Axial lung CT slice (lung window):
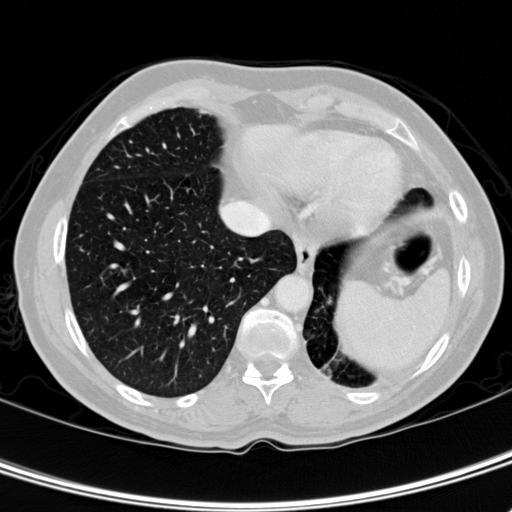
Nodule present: no